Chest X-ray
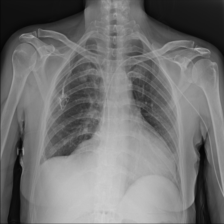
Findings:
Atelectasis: negative
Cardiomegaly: negative
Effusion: positive
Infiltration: negative
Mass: negative
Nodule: negative
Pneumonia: negative
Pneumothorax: negative
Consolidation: negative
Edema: negative
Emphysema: negative
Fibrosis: negative
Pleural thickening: negative
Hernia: negative